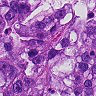
Metastatic tissue present: yes